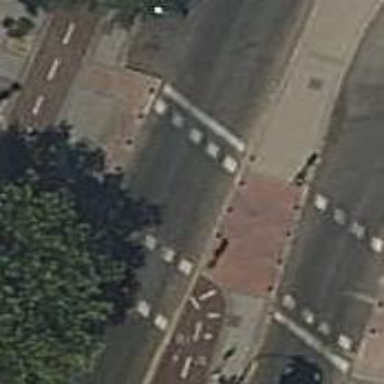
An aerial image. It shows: Road with traffic signals at crossing.